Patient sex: M
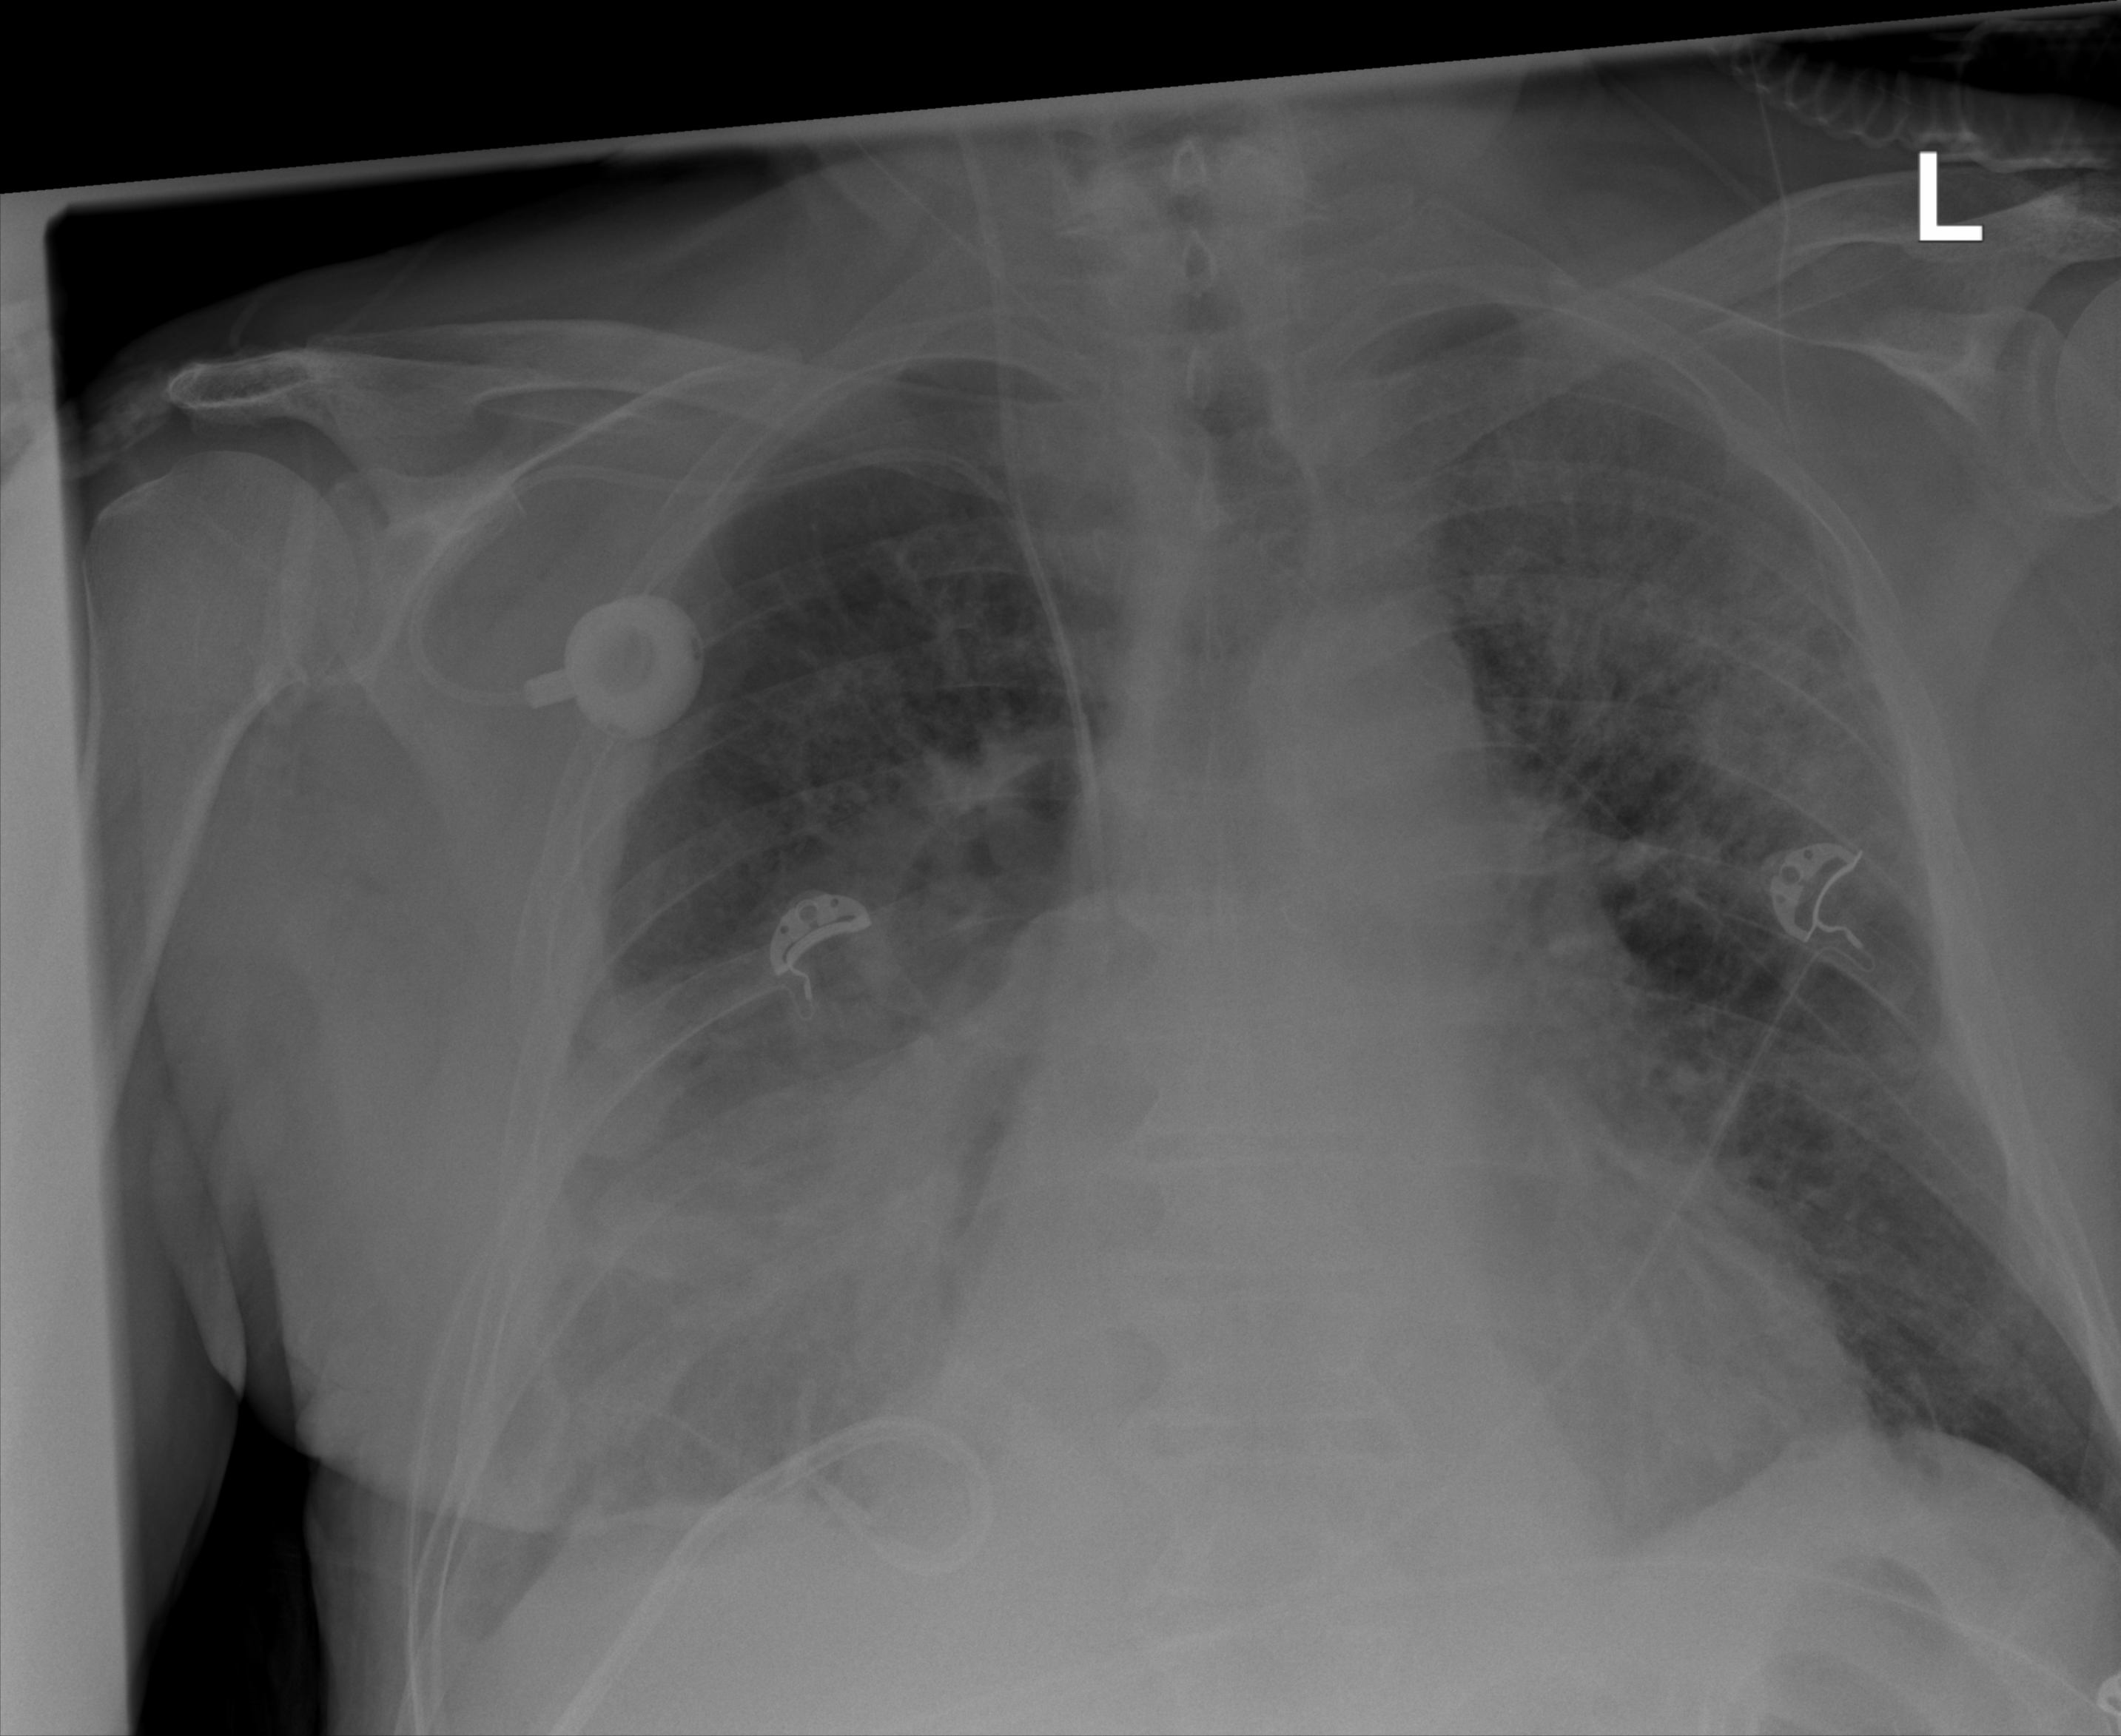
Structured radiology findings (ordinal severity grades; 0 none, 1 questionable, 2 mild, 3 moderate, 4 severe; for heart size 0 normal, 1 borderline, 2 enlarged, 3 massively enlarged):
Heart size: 2
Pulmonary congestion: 2
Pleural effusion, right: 2
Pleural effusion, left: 0
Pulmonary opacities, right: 3
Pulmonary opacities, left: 2
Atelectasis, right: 3
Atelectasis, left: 2